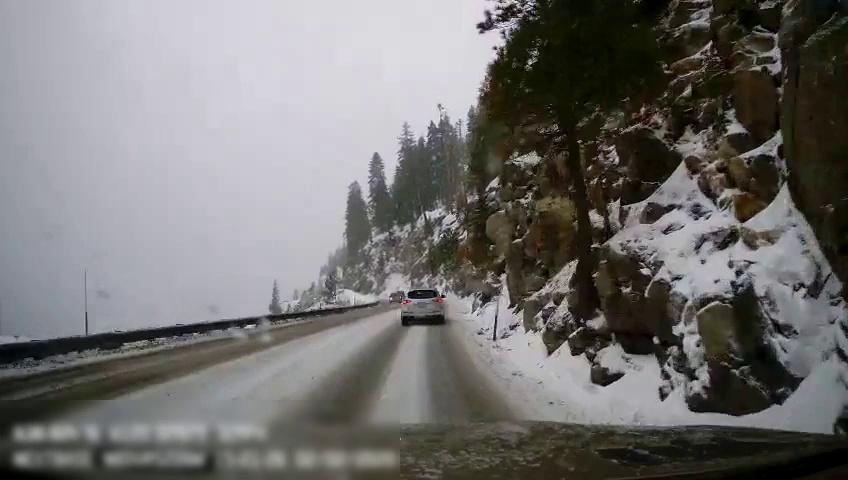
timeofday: Day
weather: Snowy
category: Drivable Space
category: Vehicles | SUV
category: Vehicles | SUV